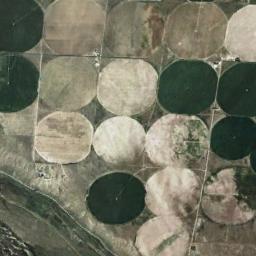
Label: circular_farmland